Question: I need to create a qq plot of -log10 p-values in 'ggplot2' where a subset of 137 points ("targets") are highlighted in gold using a colorblind-friendly palette I'm using called 'cbbPalette'. I do this in an alternate package because I eventually need to combine multiple qq plots into a grid using 'grid.arrange' from the 'gridExtra' package that works with 'ggplot2'.
Setup:
'''
library(ggplot2)
library(reshape2)
cbbPalette <- c("#E69F00", "#000000") #part of my palette; gold & black
set.seed(100)
'''
The data consists of 100,137 p-values, 137 of which are targets:
'''
p_values = c(
runif(100000, min = 0, max = 1),
runif(132, min = 1e-7, max = 1),
c(6e-20, 6e-19, 7e-9, 7.5e-9, 4e-8)
)
#labels for the p-values
names_letters <-
do.call(paste0, replicate(2, sample(LETTERS, 100137, TRUE), FALSE))
names = paste0(names_letters, sprintf("%04d", sample(9999, 100137, TRUE)))
targets = names[100001:100137] #last 137 are targets
df = as.data.frame(p_values)
df$names = names
df <-
df[sample(nrow(df)), ] #shuffles the df to place targets randomly w/in
df$Category = ifelse(df$names %in% targets, "Target", "Non-Target")
'''
Appearance of Data:
'''
head(df, 4)
p_values names Category
89863 <PHONE> NZ3385 Non-Target
20209 <PHONE> SQ3793 Non-Target
29200 <PHONE> ZT5497 Non-Target
71623 <PHONE> QF5311 Non-Target
'''
Melted df Using 'reshape2' with Observed (o) & Expected (e) -log10 p-values:
'''
df.m = melt(df)
df.m$o = -log10(sort(df.m$value, decreasing = F))
df.m$e = -log10(1:nrow(df.m) / nrow(df.m))
'''
Appearance of Melted df:
'''
head(df.m,4)
names Category variable value o e
1 NZ3385 Non-Target p_values <PHONE> 19.221849 5.000595
2 SQ3793 Non-Target p_values <PHONE> 18.221849 4.699565
3 ZT5497 Non-Target p_values <PHONE> 8.154902 4.523473
4 QF5311 Non-Target p_values <PHONE> 8.124939 4.398535
'''
QQ-plot
'''
df_qq = ggplot(df.m, aes(e, o)) +
geom_point(aes(color = Category)) +
scale_colour_manual(values = cbbPalette) +
geom_abline(intercept = 0, slope = 1) +
ylab("Observed -log<URL> +
xlab("Theoretical -log<URL>
'''
I then get a qq with no highlighting of my 137 targets.

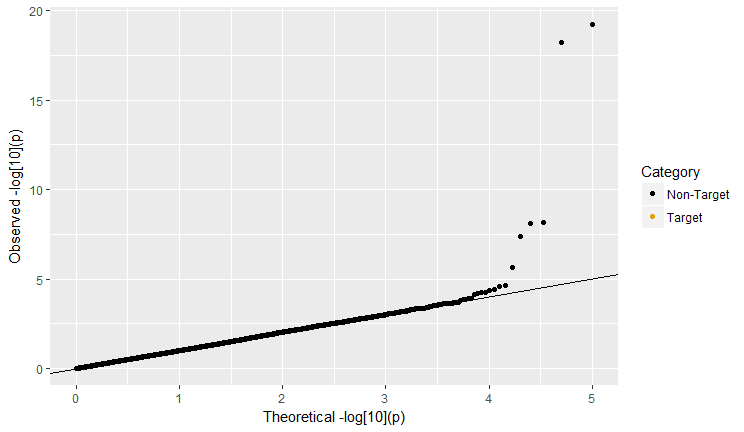
Answer: You can draw the targets in a separate 'geom_point()' call after the non-targets, the geoms are plotted in order so the targets end up on top:
'''
cbbPalette <- c(Target = "#E69F00", 'Non-Target' = "#000000")
df_qq = ggplot(df.m, aes(e, o)) +
geom_abline(intercept = 0, slope = 1) +
geom_point(aes(color = Category), data = df.m[df.m$Category == "Non-Target", ]) +
geom_point(aes(color = Category), data = df.m[df.m$Category == "Target", ]) +
scale_colour_manual(values = cbbPalette) +
ylab("Observed -log<URL> +
xlab("Theoretical -log<URL>
'''
I've also added names to your palette to make sure the right colours are attached to each category, when changing the order of the 'geom_point()' calls this can get mixed up otherwise.
Result:
<URL>